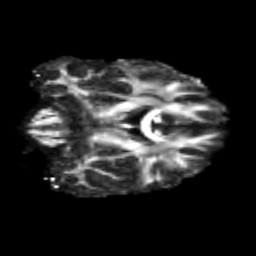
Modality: FA
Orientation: coronal
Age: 29
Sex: male
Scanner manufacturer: siemens
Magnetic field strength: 3 T
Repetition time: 3.5 s
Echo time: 0.125 s